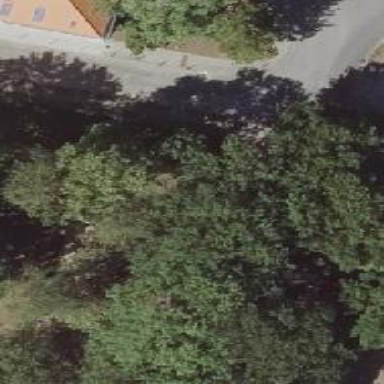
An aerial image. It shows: Avenue of deciduous broadleaved trees.